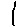
Label: line